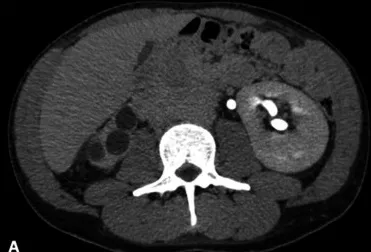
Abdominal CT axial plane: A - Initial examination on admission.
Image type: radiology (ct)